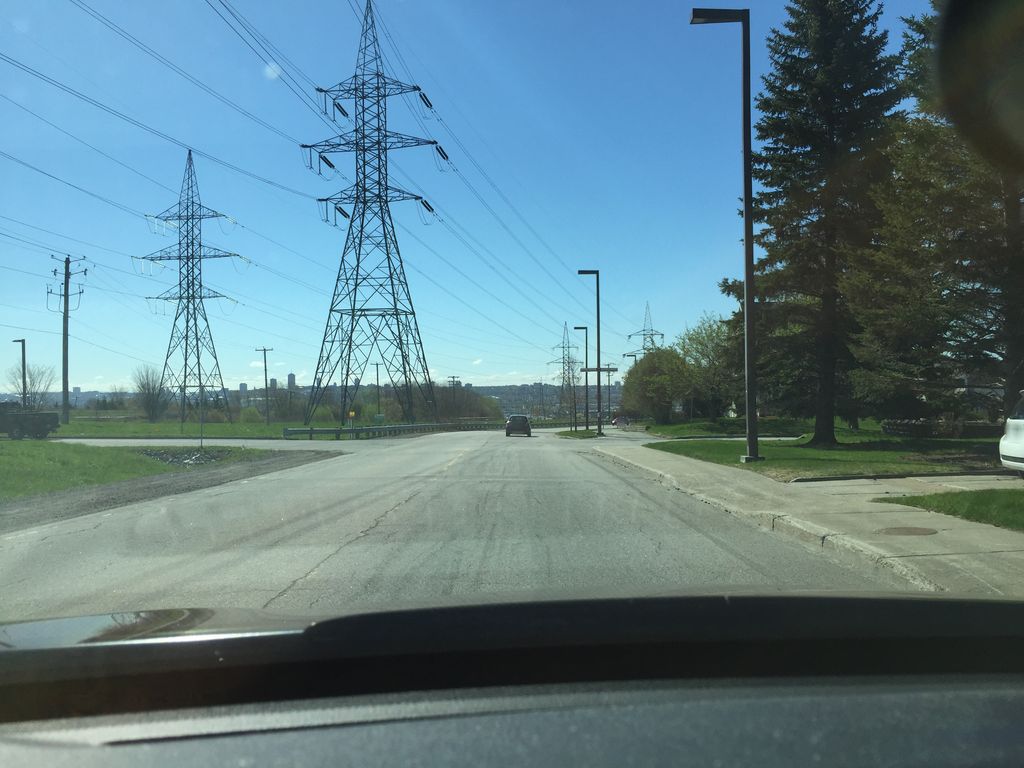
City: quebec_city